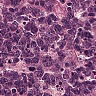
Metastatic tissue present: no